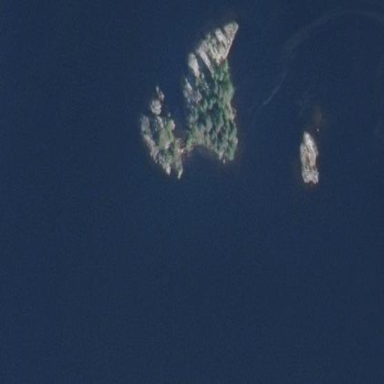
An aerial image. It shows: Islet.